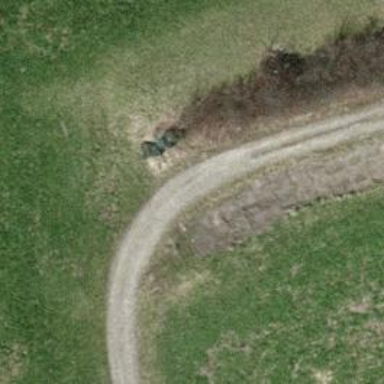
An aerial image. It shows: Gravel track of grade3 type.